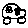
Label: car